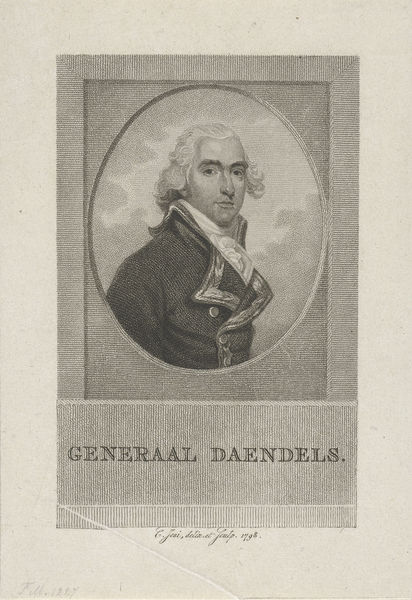
Titel: Portret van Herman Willem Daendels
Künstler: Christiaan Josi
Standort: Amsterdam
Institution: Rijksmuseum
Schlagwörter: portrait, gravure, carte, armée, général, colonel, identité